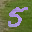
Label: 5